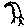
Label: bird